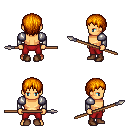
a pixel art fantasy rpg character, male body template, human, tanned skin, steel arm armor, red pants, dark blonde plain hairstyle, brown shoes, spear, four views (front, back, left, right), 2x2 character sprite sheet, small pixel art, hard edges, no anti-aliasing